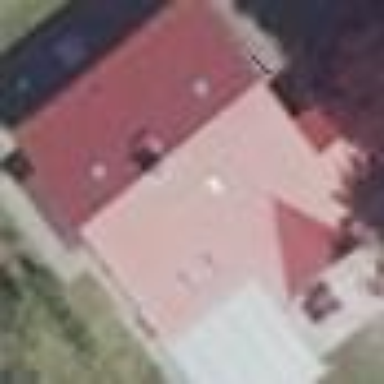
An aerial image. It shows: Gabled building.